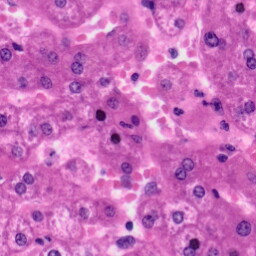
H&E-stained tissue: Liver